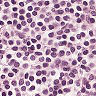
Metastatic tissue present: no